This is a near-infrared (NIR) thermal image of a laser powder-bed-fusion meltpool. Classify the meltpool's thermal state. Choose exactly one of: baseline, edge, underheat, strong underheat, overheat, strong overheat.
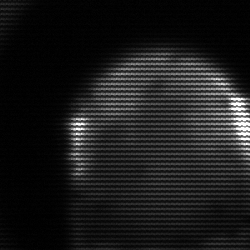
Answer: edge